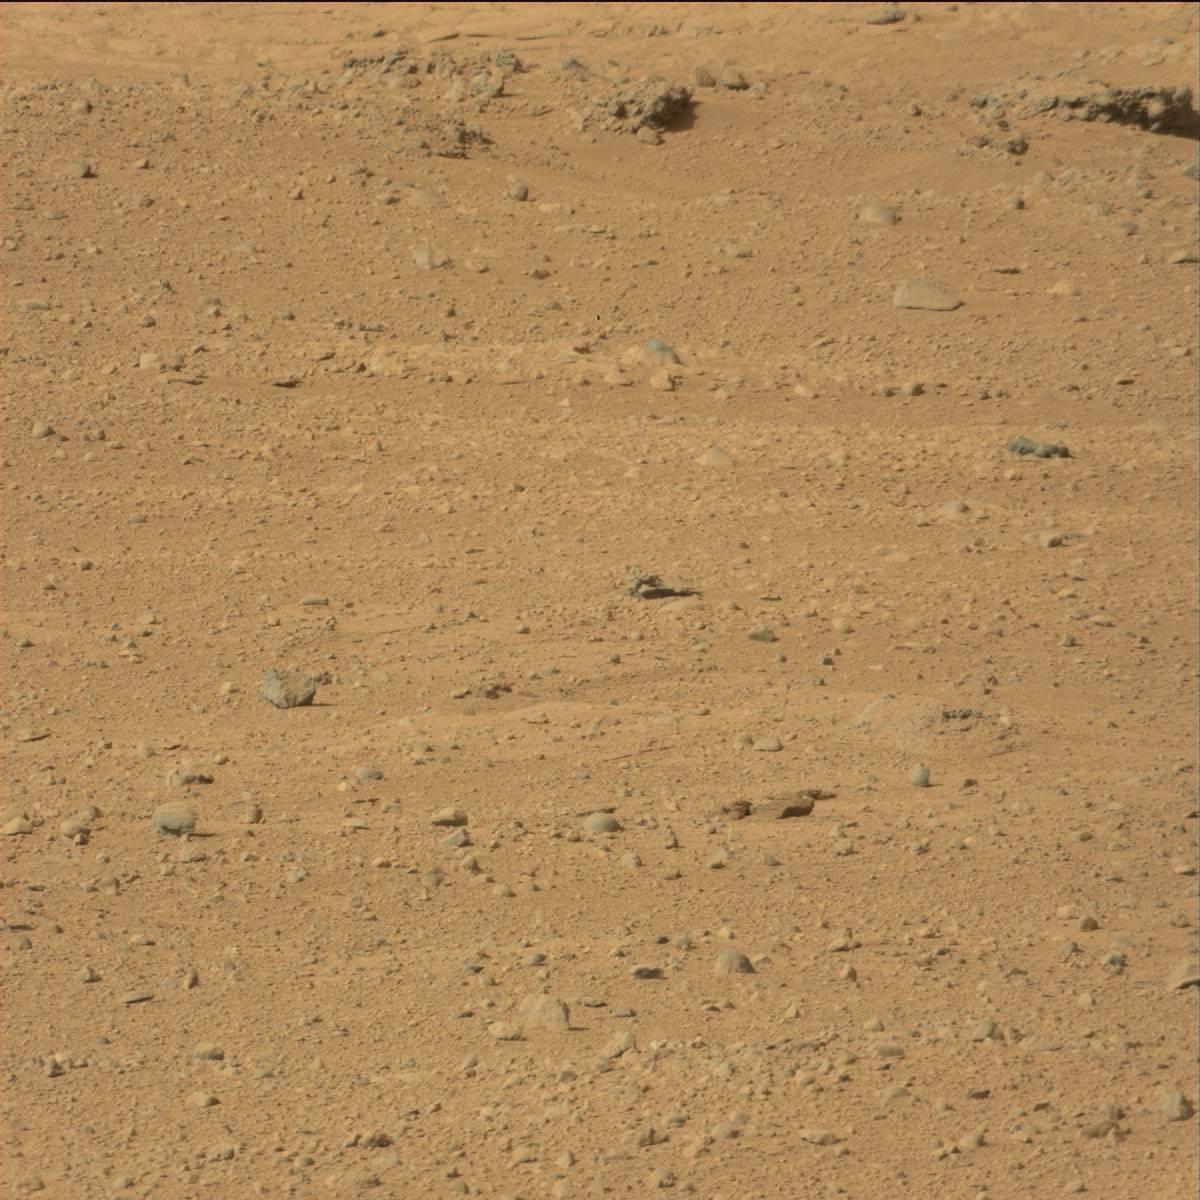
Terrain classes present: Bedrock, Rock, Sand / Soil